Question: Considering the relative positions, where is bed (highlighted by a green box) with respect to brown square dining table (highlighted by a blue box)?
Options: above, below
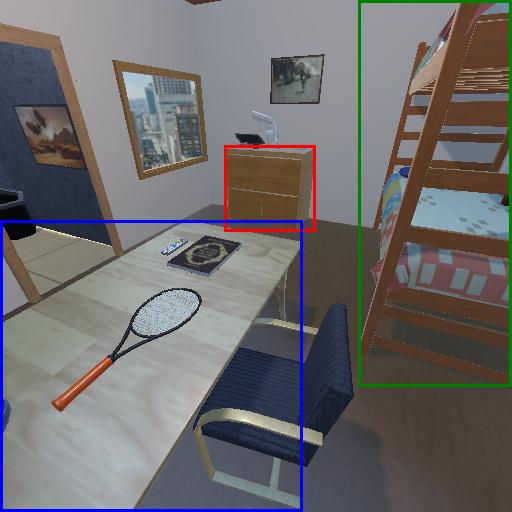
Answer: above